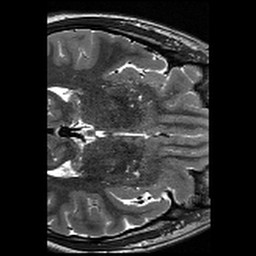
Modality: T2w
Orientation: axial
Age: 24
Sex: male
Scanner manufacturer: siemens
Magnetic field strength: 3 T
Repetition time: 13.15 s
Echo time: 0.082 s